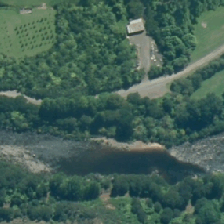
Land cover: broadleaved_indigenous_hardwood